Question: Please consider the attached image.
What I want to achieve, is alternating UITableVieCells, of which the content is larger than the cell itself.
As a result, I can use the screen real estate in a more efficient way.
I think I will be able to place the image differently depending on the odd or even cell.
What I'm specifically interested in, is setting the .contentview.height larger than the height of the cell itself.
Quite likely, i'm stuck with a solution direction, while a different approach would be more feasible. I would love to hear about that.

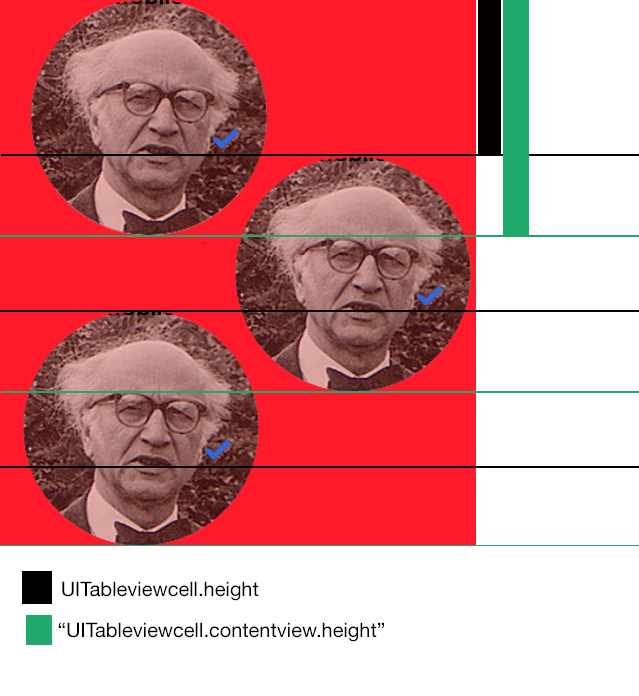
Answer: You could access the content view via 'cell.contentView' and set the 'frame' directly.
But I personally wouldn't touch it because it might be managed by the cell.
What I would do are:
1. Make the cells and their content views background transparent. cell.backgroundColor = [UIColor clearColor];
cell.contentView.backgroundColor = [UIColor clearColor];
2. Set the cells and the content views clipsToBounds to NO. cell.clipsToBounds = NO;
cell.contentView.clipsToBounds = NO;
3. Alternatively position the UIImageView to the left or the right in the content view. if (indexPath.row % 2) {
imageView.frame = /* set to the left */
} else {
imageView.frame = /* set to the right */
}
[cell.contentView addSubview:imageView];
Sure, if you want to be able to tapped on the image view to do something, this will break. Unless you add some hit testing code. Alternatively, you can use 'UICollectionView' and create a custom layout, which in my opinion, is a better way to go.